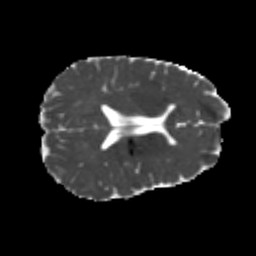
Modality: MD
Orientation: axial
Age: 20
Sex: male
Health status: healthy
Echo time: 0.074 s